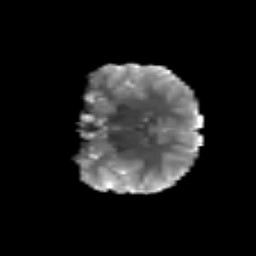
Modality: T2w
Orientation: coronal
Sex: female
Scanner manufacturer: siemens
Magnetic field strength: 3 T
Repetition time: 5 s
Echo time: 0.071 s